Question: I have a very big text field but writing on it is not as I'd like. Is there a way I can move cursor to the top left of the field (so that it looks like a text area). Because by default it is centered. Thanks a lot
I use:
'''
<EditText
android:layout_width="400dp"
android:layout_height="500dp"
android:id="@+id/editText"
android:layout_alignParentTop="true"
android:layout_centerHorizontal="true" />
'''
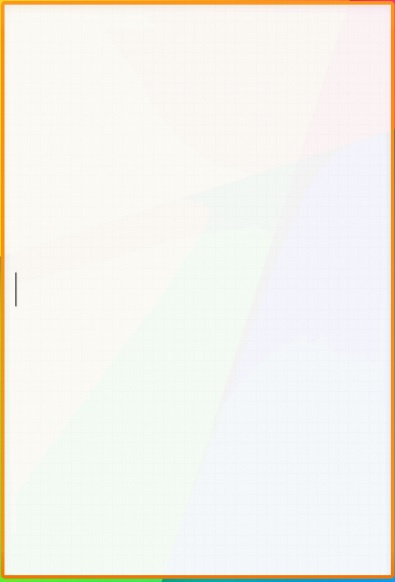
Answer: Add 'android:gravity' attribute to 'EditText' with value 'top|left'.
'''
android:gravity="top|left"
'''